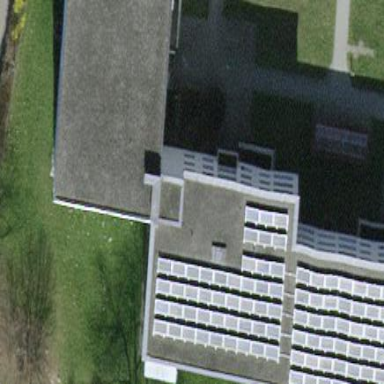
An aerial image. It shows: Modern apartment building with flat roof design.